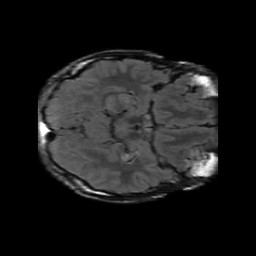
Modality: FLAIR
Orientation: axial
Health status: ill
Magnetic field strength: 3 T